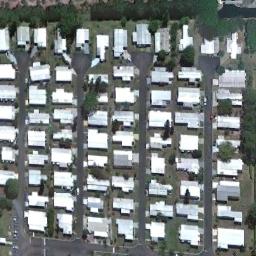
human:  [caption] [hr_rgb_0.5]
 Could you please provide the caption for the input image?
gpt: Many buildings of different shapes and sizes are in mobile home parks .

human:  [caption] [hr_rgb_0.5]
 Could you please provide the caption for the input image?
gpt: There were several cars parked along the road, And there were two rows of mobile homes on the lawn .

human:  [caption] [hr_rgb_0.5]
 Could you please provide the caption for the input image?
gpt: The mobile home park has lots of neatly arranged white mobile homes and some roads go through the mobile home park .

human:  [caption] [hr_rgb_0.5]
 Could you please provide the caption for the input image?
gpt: The mobile home park is on the open place next to the road .

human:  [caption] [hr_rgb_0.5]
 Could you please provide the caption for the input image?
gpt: There are many white buildings arranged neatly in the mobile home park .